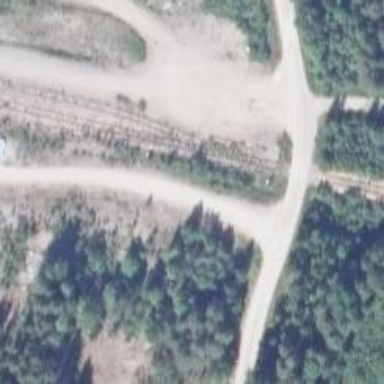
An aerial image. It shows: Abandoned railway.